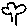
Label: tree